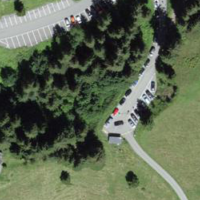
EUNIS habitat code: 44
Species observed at this site:
Plantago media
Sorbus aucuparia